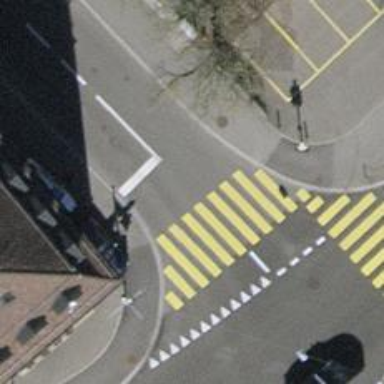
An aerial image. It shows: Road with traffic signals.